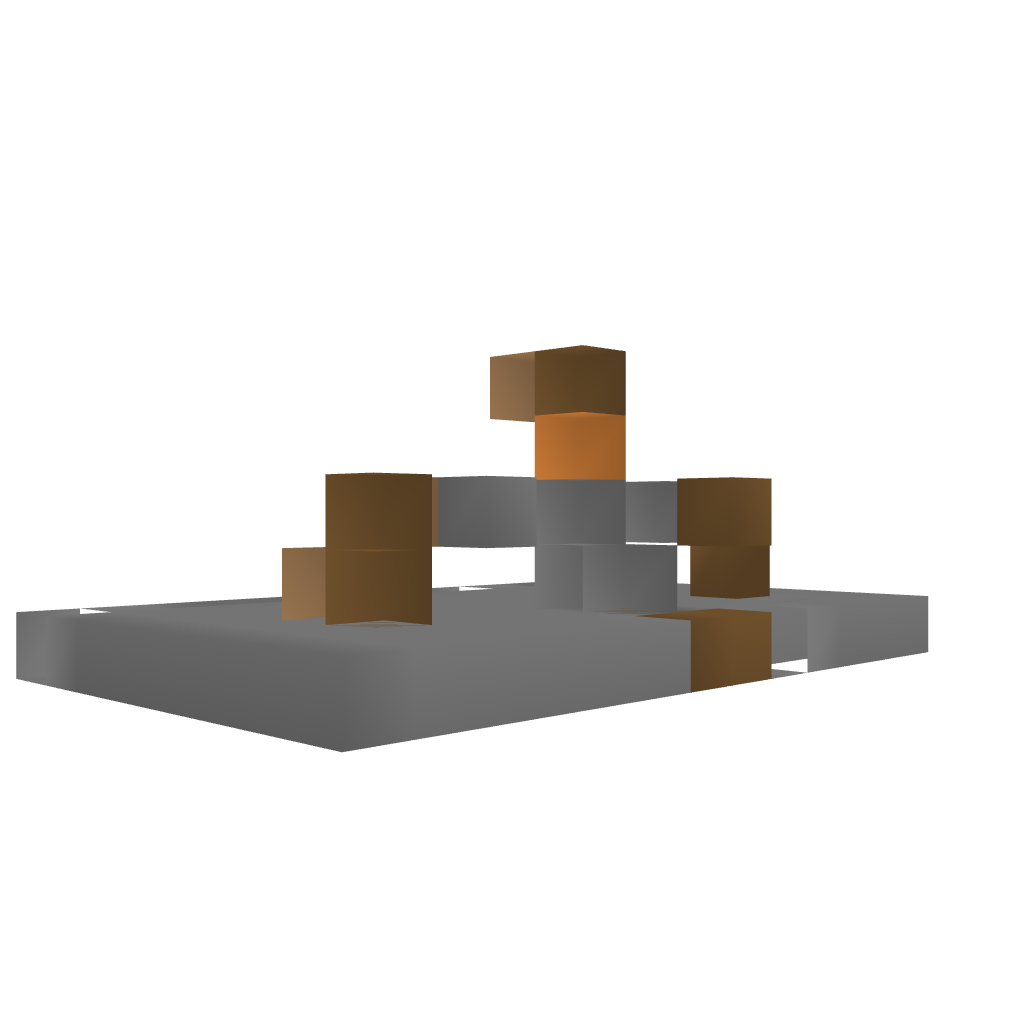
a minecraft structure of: Iron Golem Self Builder bad low quality